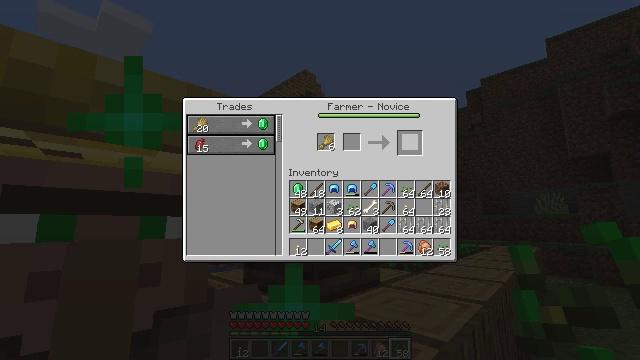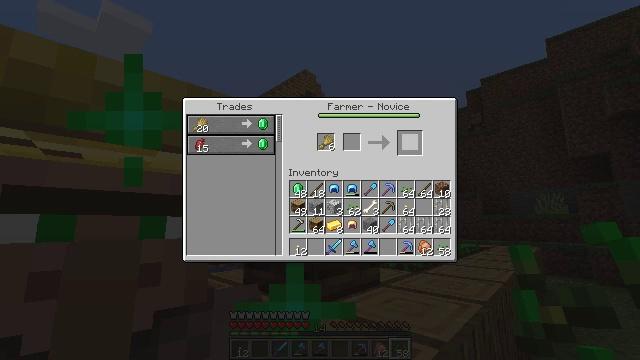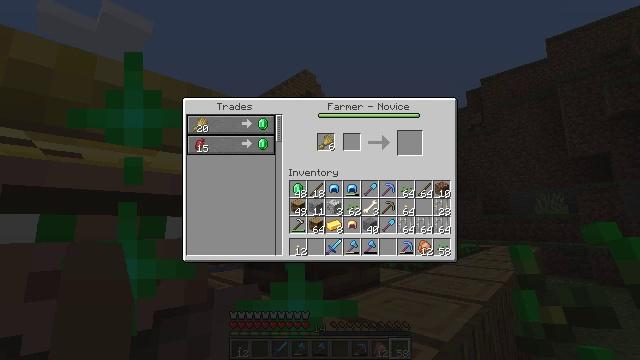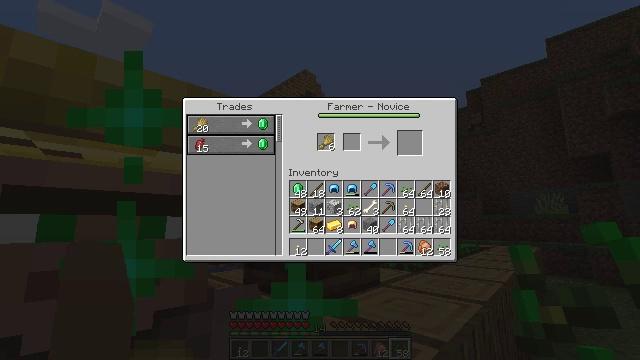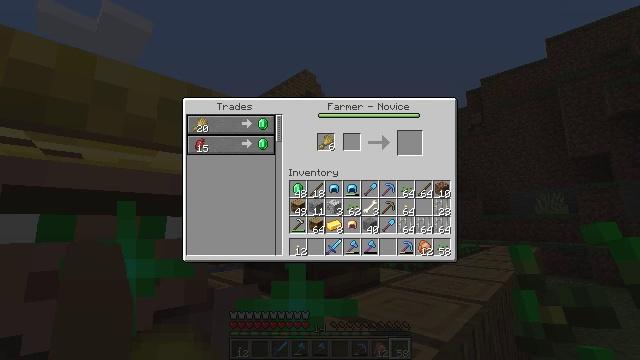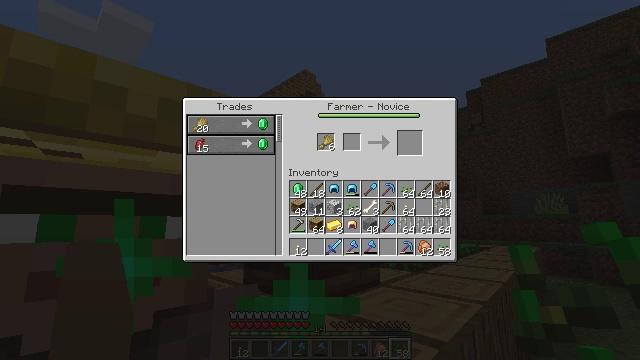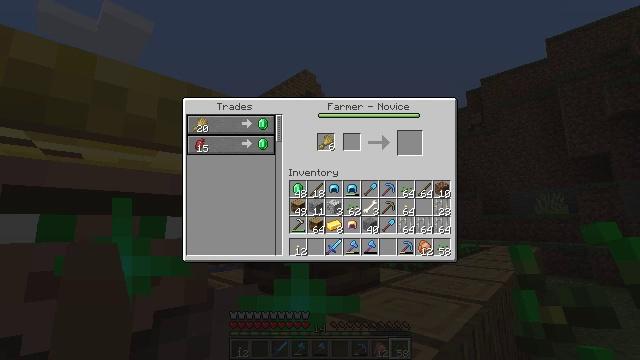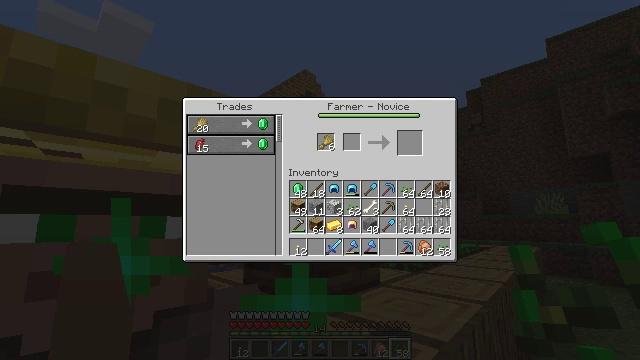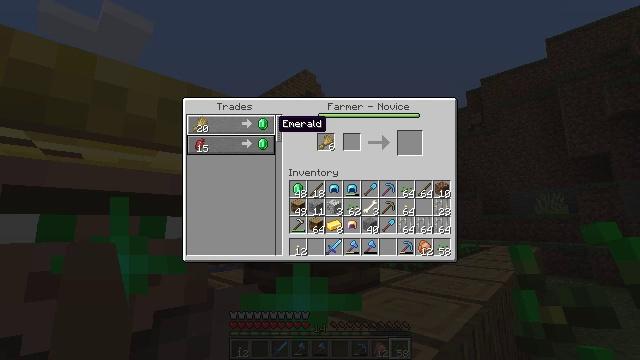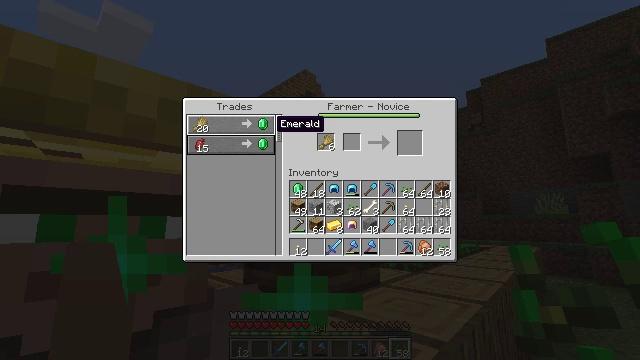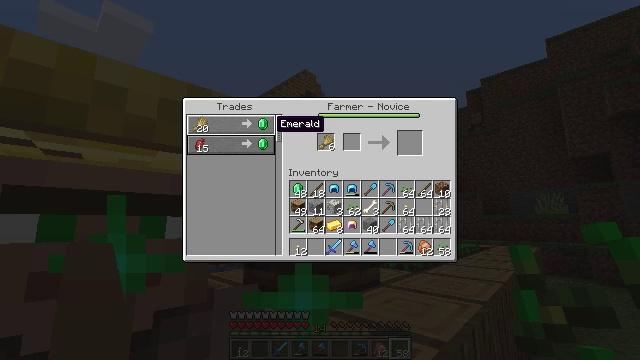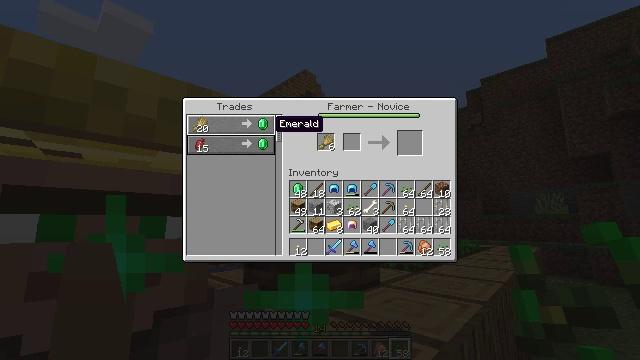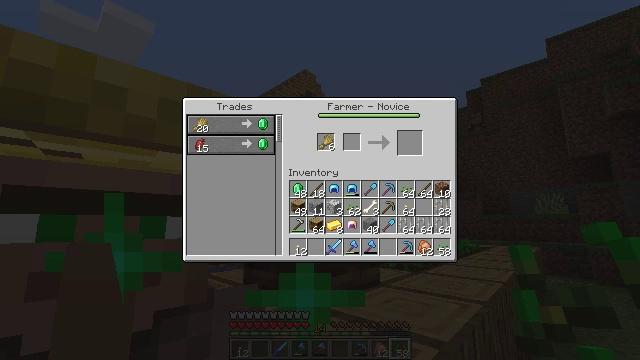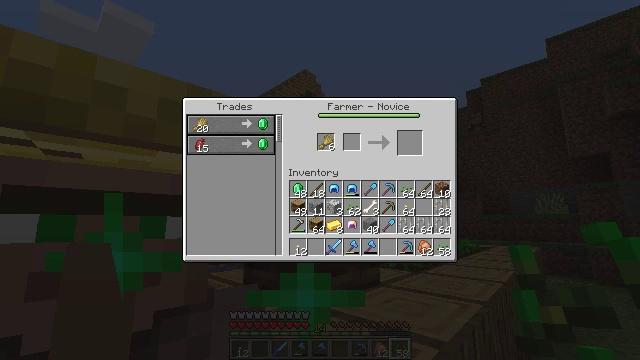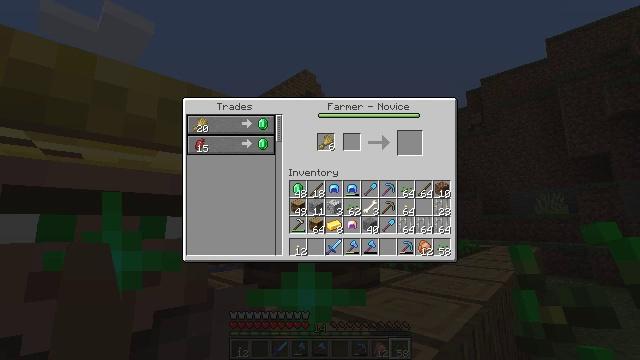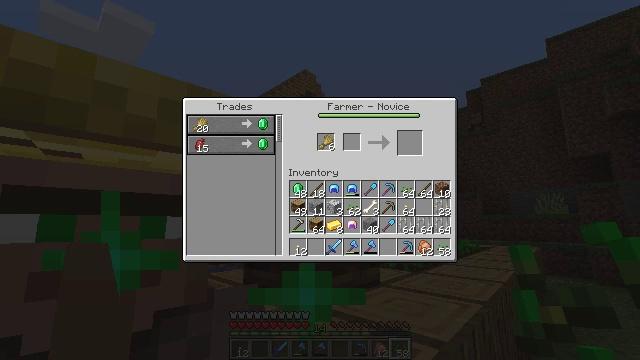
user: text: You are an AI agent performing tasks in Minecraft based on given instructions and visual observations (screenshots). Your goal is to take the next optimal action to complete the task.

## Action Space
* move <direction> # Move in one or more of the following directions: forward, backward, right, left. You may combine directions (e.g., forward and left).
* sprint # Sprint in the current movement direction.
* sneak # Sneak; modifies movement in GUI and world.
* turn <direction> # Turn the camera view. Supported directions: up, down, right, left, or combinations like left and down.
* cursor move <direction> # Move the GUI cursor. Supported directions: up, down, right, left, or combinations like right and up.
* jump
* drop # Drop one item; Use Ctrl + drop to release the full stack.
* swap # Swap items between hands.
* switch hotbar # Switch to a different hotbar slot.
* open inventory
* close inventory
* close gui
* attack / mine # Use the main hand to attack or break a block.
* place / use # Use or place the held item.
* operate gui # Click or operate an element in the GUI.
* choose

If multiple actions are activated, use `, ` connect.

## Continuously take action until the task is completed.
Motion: motion action
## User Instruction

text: Combine ingredients in the crafting table to make a pumpkin pie.
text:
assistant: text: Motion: sneak, open gui
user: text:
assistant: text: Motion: sneak, cursor move left
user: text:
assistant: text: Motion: sneak, cursor move left
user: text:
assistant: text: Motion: sneak, cursor move left
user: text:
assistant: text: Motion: sneak, cursor move left
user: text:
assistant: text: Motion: sneak, cursor move left
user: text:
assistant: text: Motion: sneak, cursor move left
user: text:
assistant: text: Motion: sneak, cursor move left
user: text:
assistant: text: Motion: sneak
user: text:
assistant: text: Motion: sneak
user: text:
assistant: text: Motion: sneak
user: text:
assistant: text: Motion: sneak, cursor move right
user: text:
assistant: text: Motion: sneak, cursor move right and down
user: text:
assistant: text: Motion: sneak, cursor move right and down
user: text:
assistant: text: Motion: sneak, cursor move right
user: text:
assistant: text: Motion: sneak
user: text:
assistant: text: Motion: no_op
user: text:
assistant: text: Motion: no_op
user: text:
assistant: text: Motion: no_op
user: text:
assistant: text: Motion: no_op
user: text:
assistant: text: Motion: no_op
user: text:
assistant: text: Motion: no_op
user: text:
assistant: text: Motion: no_op
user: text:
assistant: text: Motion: no_op
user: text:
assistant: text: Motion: no_op
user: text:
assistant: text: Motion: no_op
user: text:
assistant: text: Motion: no_op
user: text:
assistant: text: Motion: no_op
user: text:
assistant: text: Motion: close gui
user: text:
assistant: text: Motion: no_op